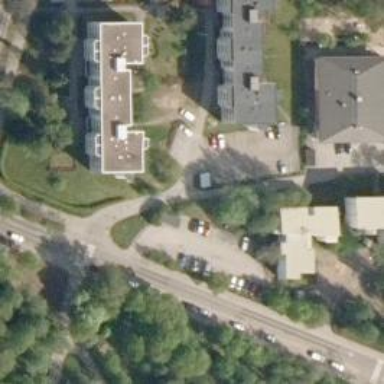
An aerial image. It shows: Parking space.